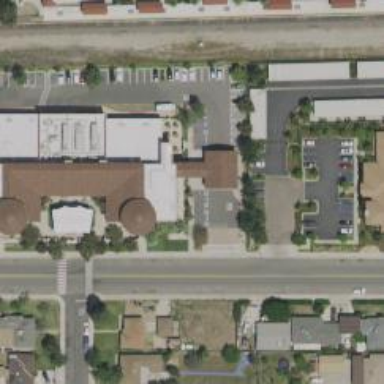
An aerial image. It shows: Community center building.